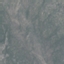
Label: HerbaceousVegetation